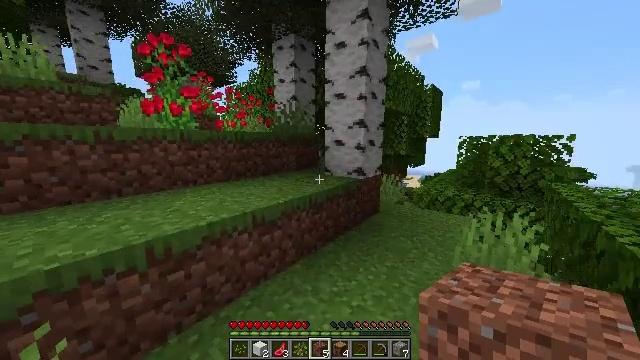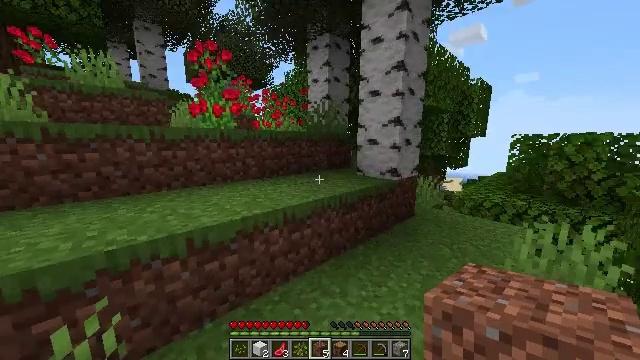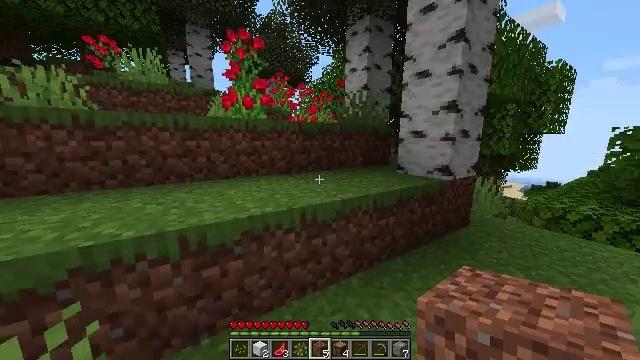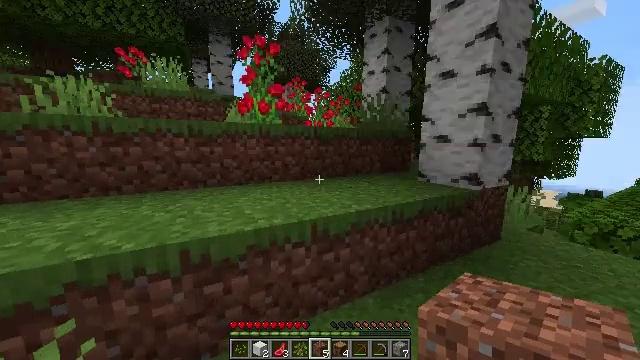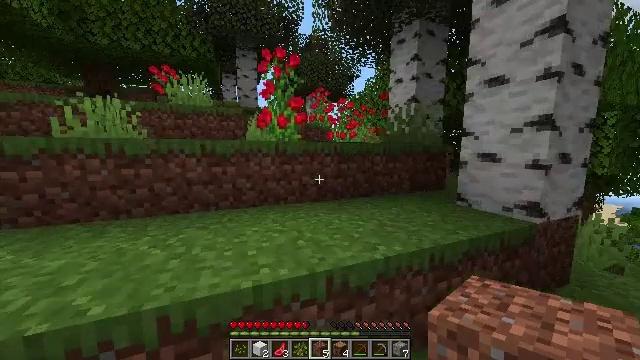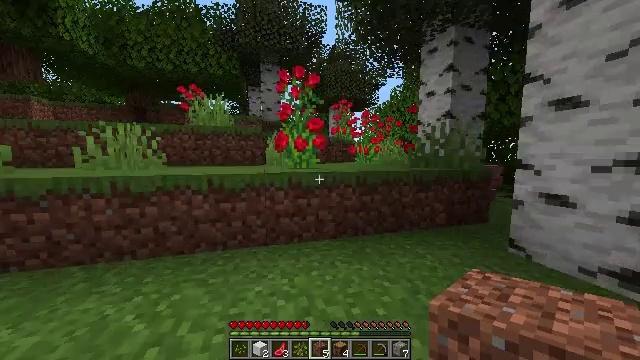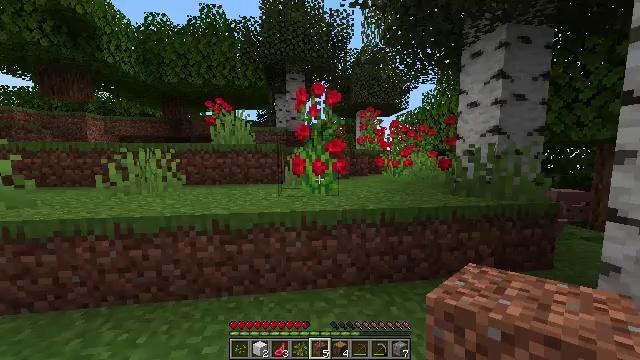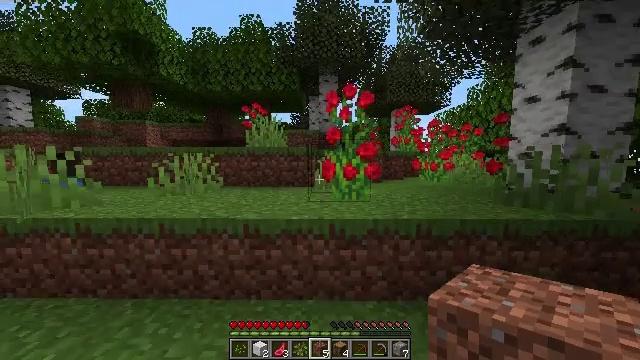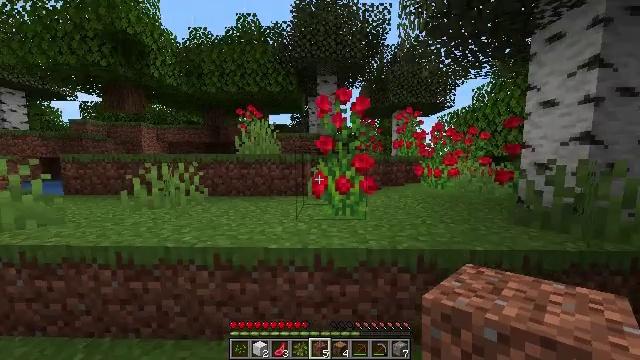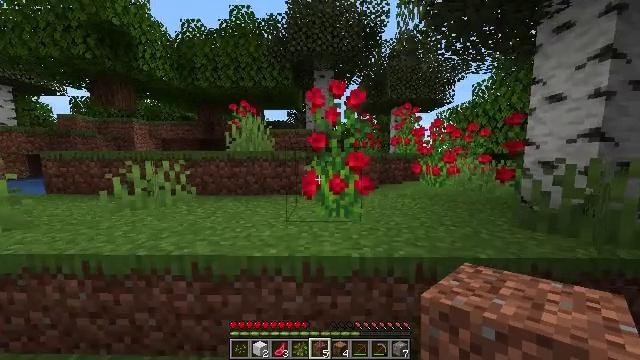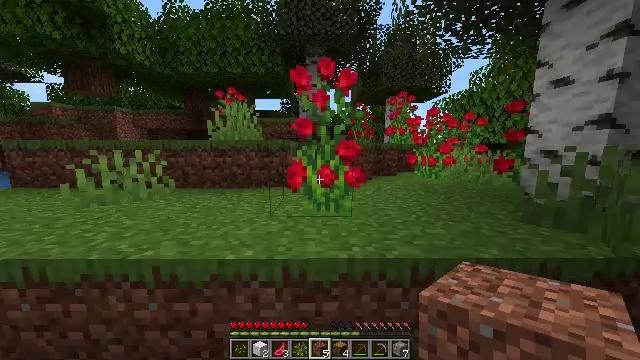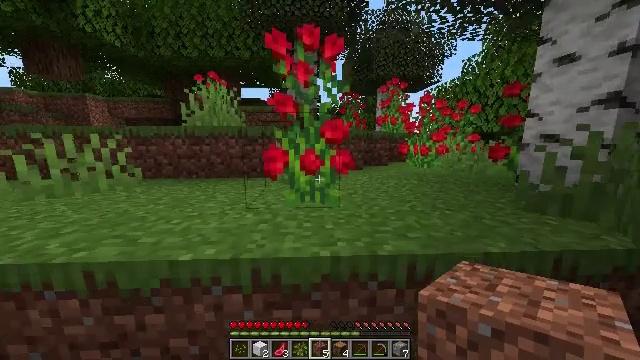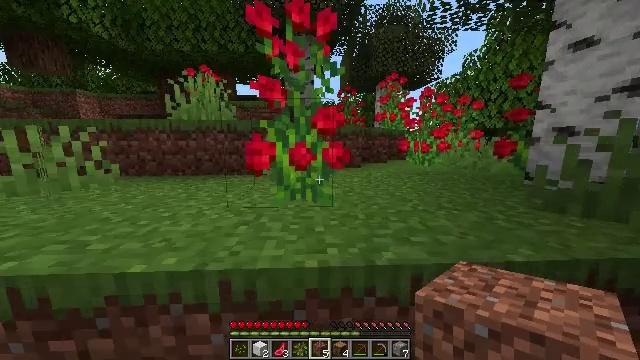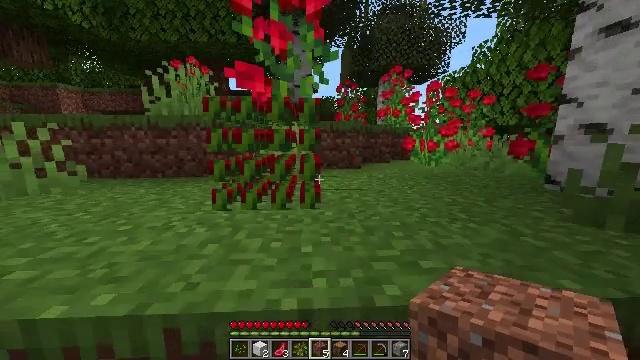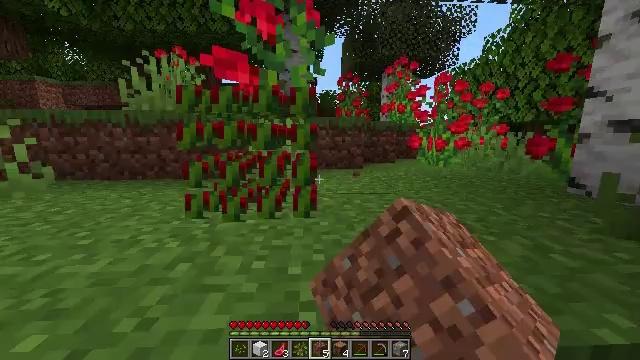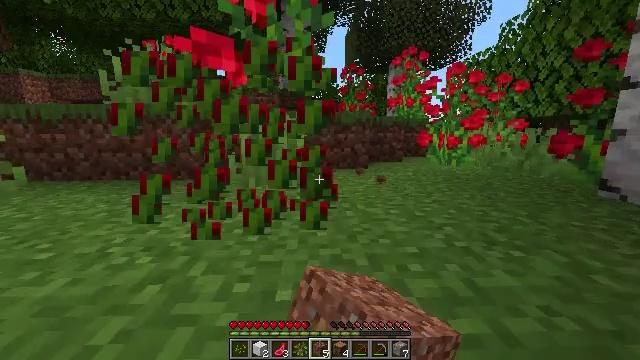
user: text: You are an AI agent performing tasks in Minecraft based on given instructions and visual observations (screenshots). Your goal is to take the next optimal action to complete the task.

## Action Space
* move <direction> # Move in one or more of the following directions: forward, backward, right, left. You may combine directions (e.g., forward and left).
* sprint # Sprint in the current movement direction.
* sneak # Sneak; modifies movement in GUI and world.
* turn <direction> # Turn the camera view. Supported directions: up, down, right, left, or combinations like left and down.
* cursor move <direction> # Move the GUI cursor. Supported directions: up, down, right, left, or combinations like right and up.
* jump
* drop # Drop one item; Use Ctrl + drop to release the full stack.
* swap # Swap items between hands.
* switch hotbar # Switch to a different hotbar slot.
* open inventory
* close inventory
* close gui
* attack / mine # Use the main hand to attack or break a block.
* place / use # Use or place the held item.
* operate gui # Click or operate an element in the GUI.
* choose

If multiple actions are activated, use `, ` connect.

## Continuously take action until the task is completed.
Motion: motion action
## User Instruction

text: Mine the rose bush in the garden.
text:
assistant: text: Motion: move forward, turn left
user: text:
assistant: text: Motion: move forward, turn left
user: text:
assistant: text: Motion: move forward, turn left and up
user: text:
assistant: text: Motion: move forward, turn left and up, jump
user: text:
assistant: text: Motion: move forward, turn left and up, jump
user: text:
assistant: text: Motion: move forward, turn left, jump
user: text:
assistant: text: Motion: move forward, turn left, jump
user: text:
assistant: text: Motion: move forward
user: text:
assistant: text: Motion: move forward
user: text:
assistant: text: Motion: move forward, turn right and down
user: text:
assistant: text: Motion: move forward, turn right and down
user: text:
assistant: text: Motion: no_op
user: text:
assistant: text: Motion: attack / mine
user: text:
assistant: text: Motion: attack / mine
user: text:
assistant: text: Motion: attack / mine
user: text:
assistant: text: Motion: turn left
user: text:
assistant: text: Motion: no_op
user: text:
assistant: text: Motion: no_op